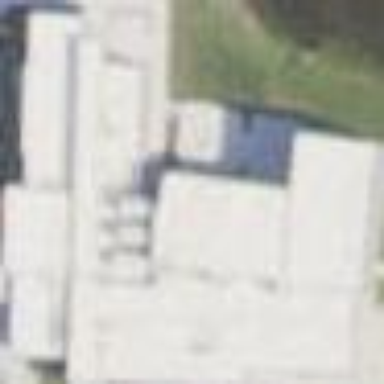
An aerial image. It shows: Building.